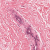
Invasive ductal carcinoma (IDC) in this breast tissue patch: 0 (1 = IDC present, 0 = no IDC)